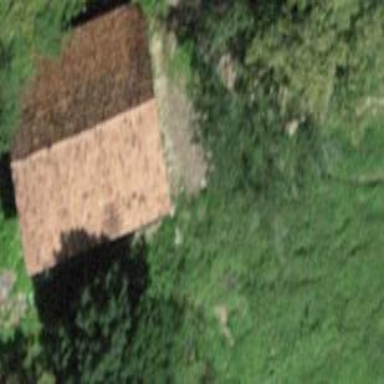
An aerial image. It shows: Shed building.